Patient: sex M, age 66
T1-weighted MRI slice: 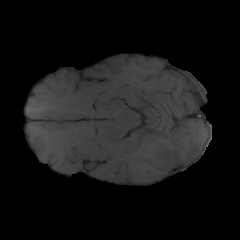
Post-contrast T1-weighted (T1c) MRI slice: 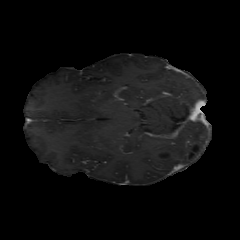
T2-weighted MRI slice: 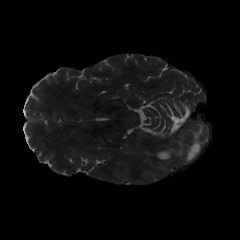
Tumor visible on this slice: yes
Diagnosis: Glioblastoma, IDH-wildtype
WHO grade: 4